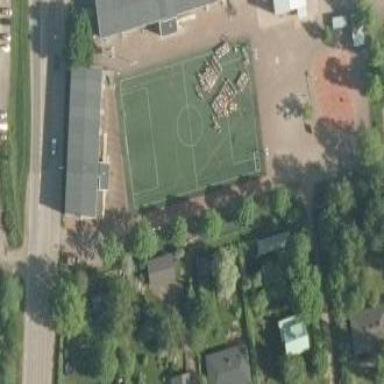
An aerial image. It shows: Soccer pitch for outdoor sports and leisure activities.